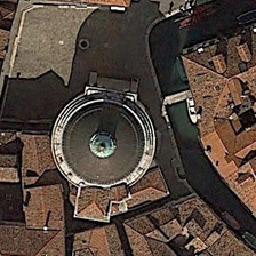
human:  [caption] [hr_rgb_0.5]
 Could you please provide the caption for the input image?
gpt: The church is surrounded by a huge red roof.

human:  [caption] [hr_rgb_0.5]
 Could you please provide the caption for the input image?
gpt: The church was surrounded by a big house with a red roof.

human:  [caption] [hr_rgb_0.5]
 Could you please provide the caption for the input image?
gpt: The church was surrounded by a house with a large red roof.

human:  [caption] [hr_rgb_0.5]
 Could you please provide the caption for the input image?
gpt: The church is surrounded by a large red roofed house.

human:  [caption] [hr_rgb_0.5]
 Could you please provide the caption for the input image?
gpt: The church was surrounded by a large red penthouse.